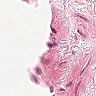
Metastatic tissue present: no